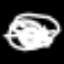
Label: donut